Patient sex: F
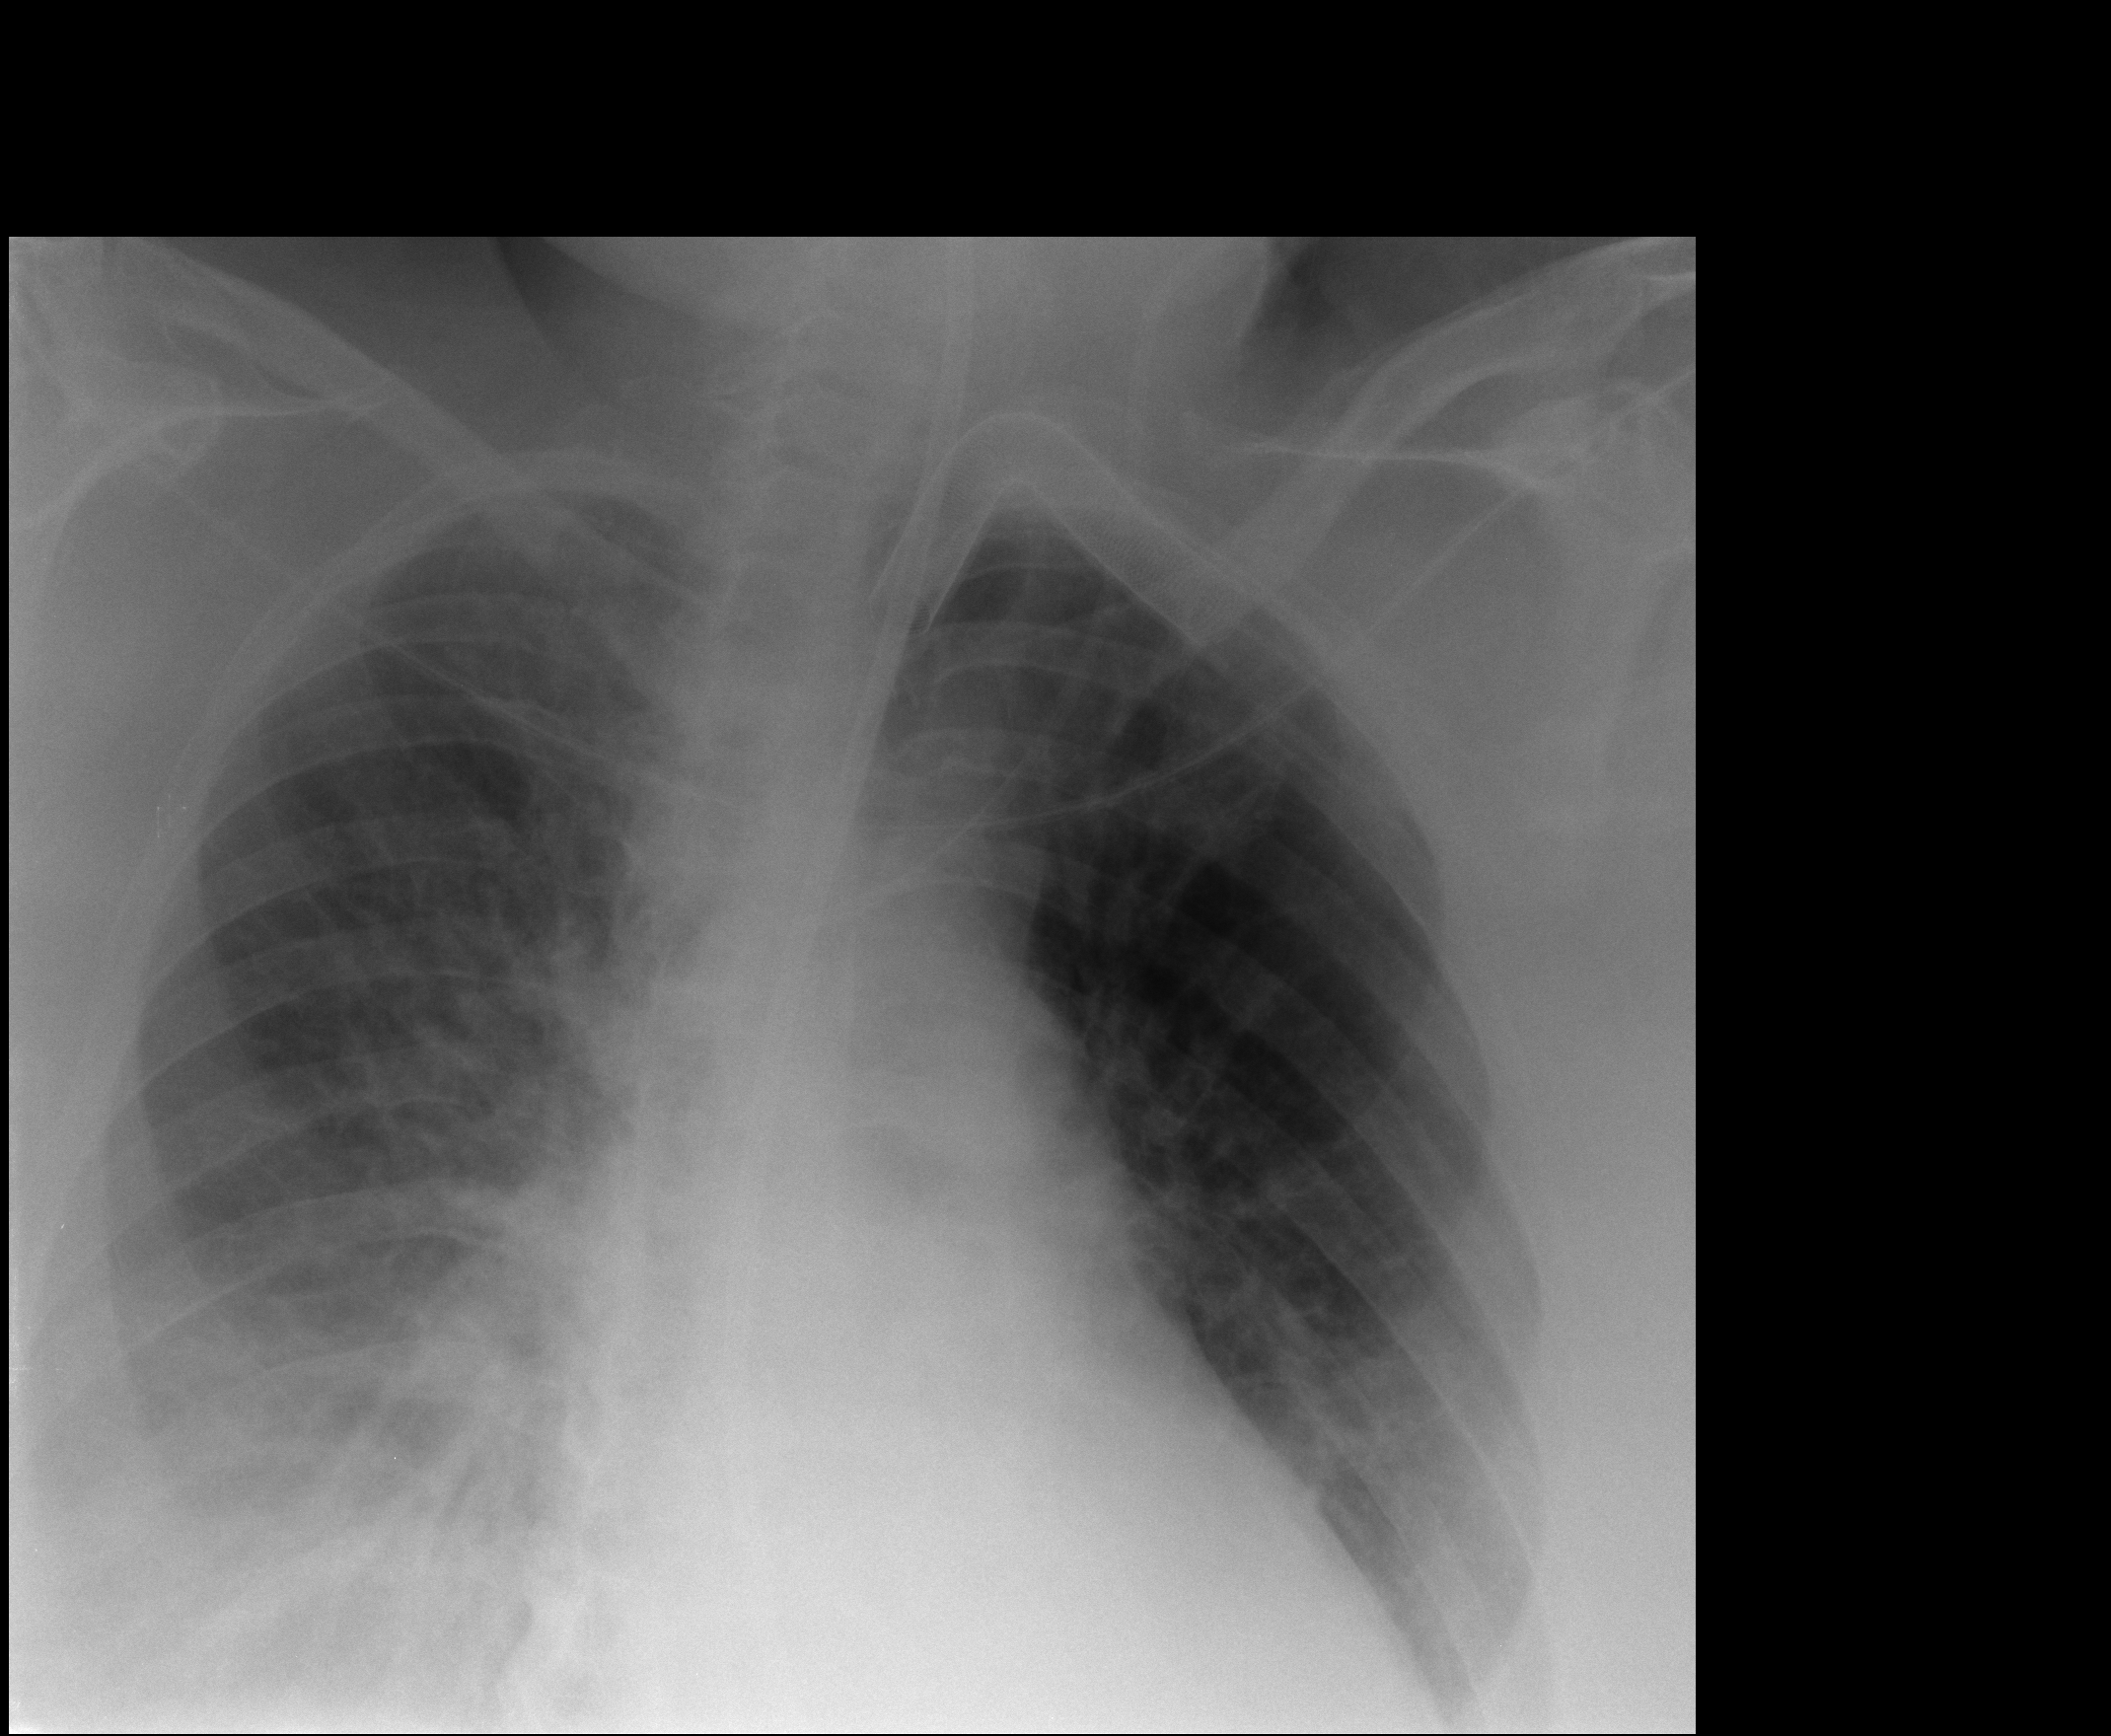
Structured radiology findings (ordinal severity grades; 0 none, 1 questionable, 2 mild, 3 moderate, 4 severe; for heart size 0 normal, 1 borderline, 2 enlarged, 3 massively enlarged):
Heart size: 0
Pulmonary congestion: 2
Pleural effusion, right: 2
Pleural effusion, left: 2
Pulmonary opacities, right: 3
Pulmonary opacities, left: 0
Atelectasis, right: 2
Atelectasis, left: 2